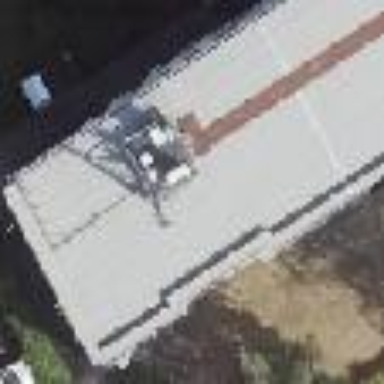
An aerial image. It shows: Apartment building with flat roof.